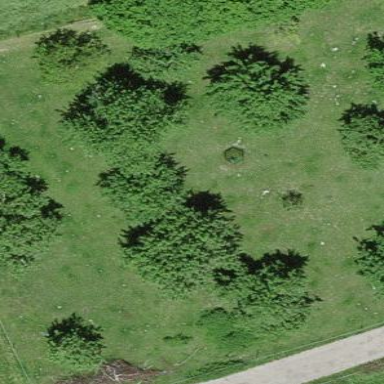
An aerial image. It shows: Orchard.